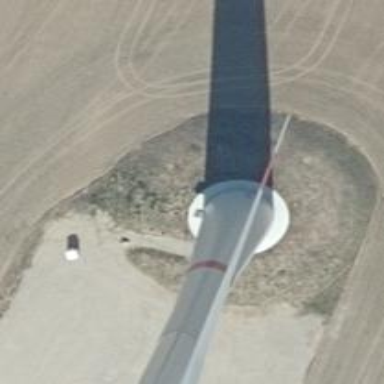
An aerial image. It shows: Wind generator in the form of horizontal axis wind turbine.